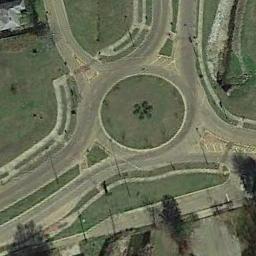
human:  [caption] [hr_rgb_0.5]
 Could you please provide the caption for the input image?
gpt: There are several buildings and some trees and a large lawn around the four-road roundabout .

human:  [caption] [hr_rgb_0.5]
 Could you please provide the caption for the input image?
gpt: The roundabout is on the grass next to trees and buildings .

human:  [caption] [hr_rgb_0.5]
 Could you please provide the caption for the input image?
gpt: The roundabout with some exits and entrances is in the lawn .

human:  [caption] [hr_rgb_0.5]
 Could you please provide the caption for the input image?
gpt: There are some trees beside the roundabout .

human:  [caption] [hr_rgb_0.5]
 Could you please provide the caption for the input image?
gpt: There are some green lawns around the roundabout .